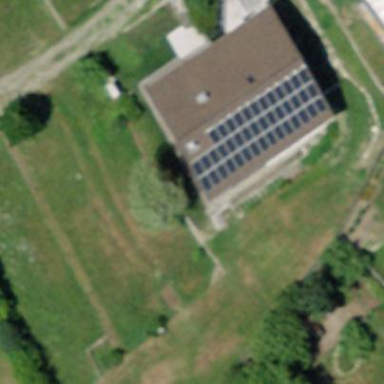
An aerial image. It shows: Solar power generator using photovoltaic method with solar photovoltaic panel types.